Interaction volume radius: 10 \u00c5
Interaction volume height: 20 \u00c5
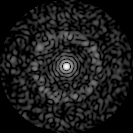
Disorder parameter: 0.8399